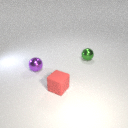
small green metal sphere behind small red rubber cube